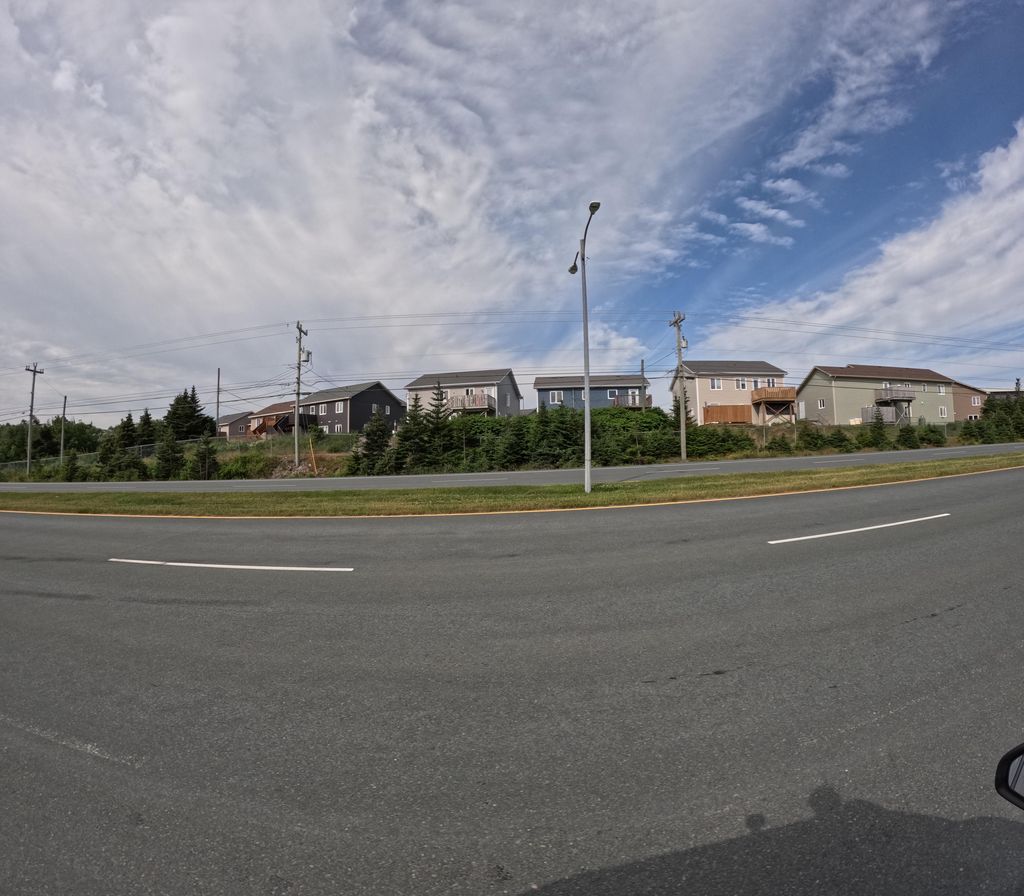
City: st_johns